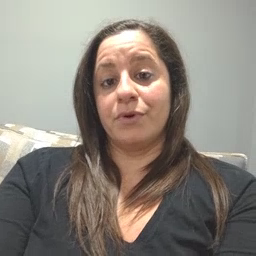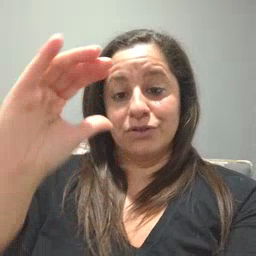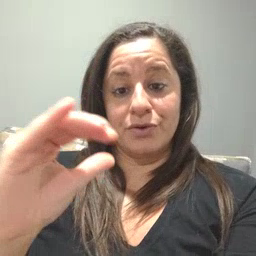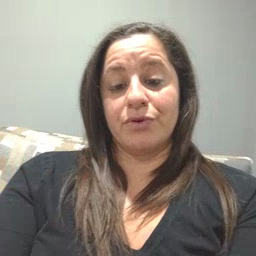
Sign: child